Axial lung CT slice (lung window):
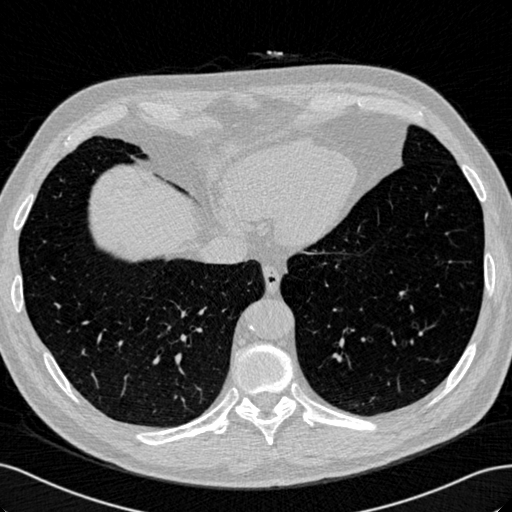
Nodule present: no